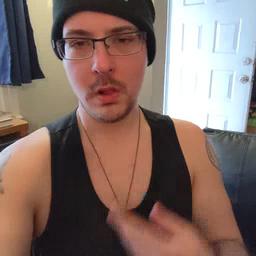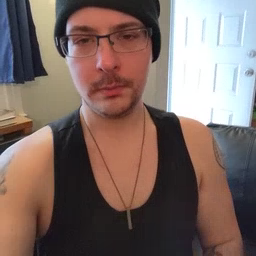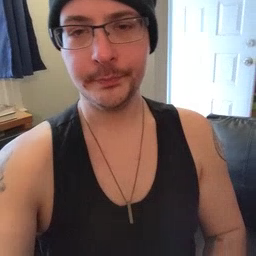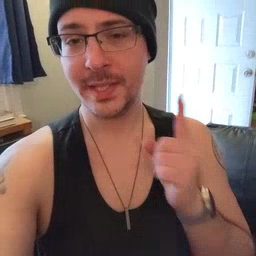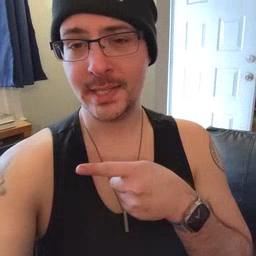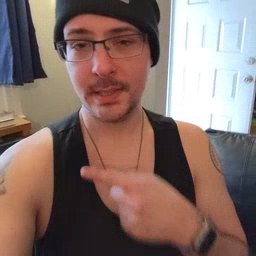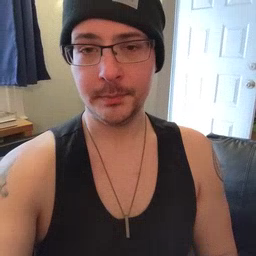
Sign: hesheit